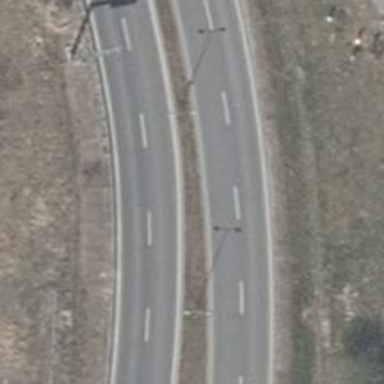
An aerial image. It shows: Asphalt road classified as tertiary.